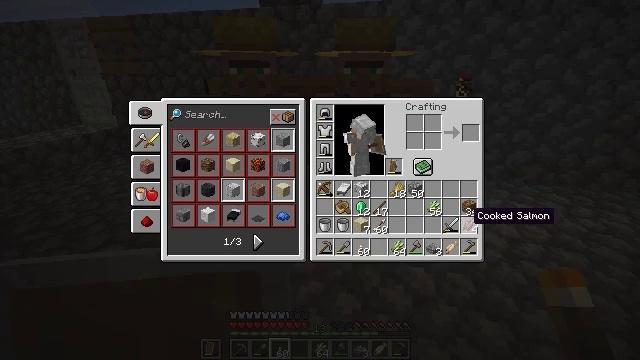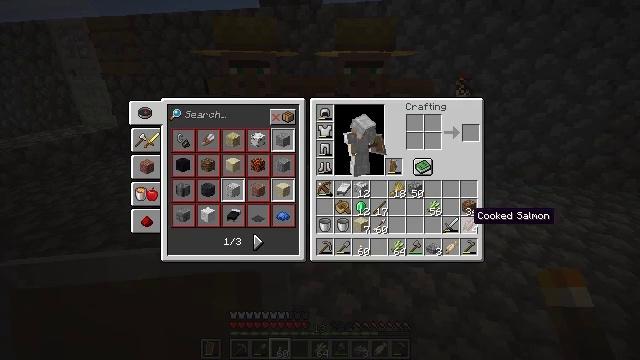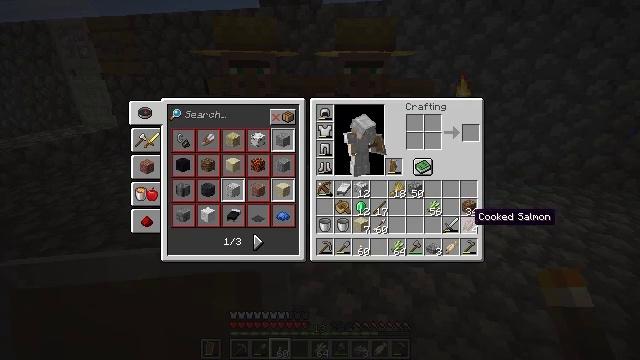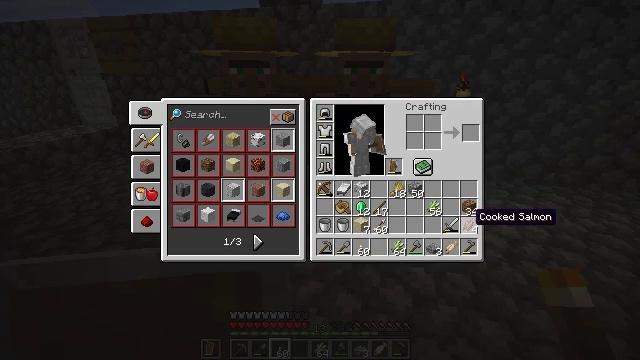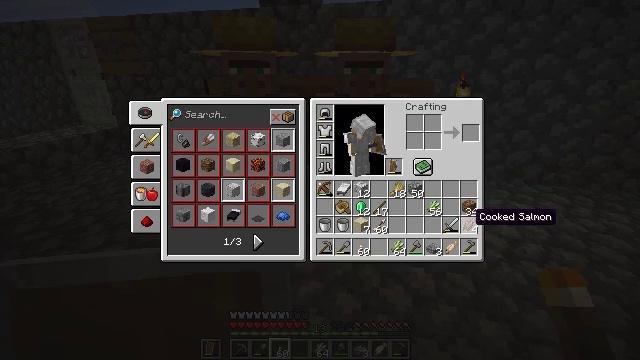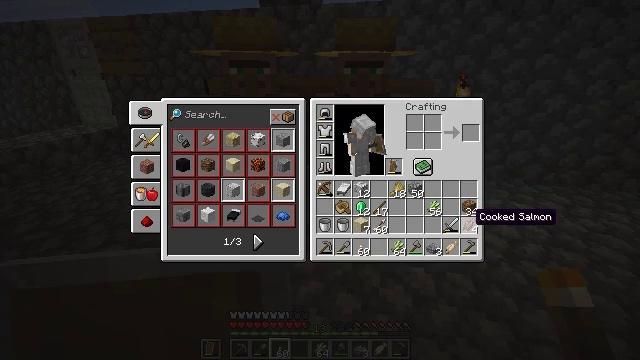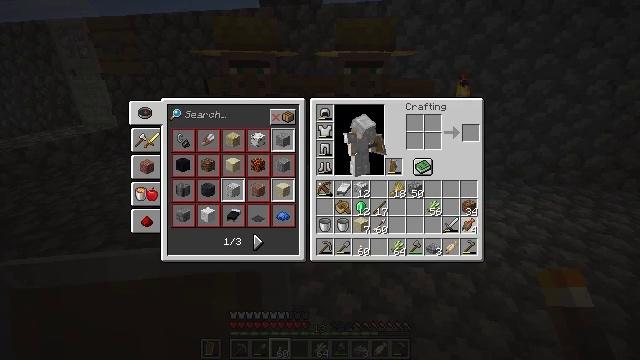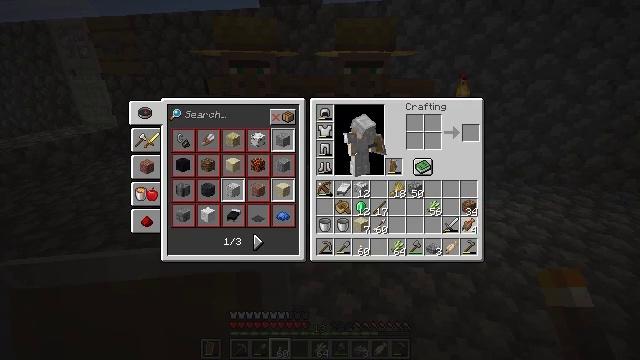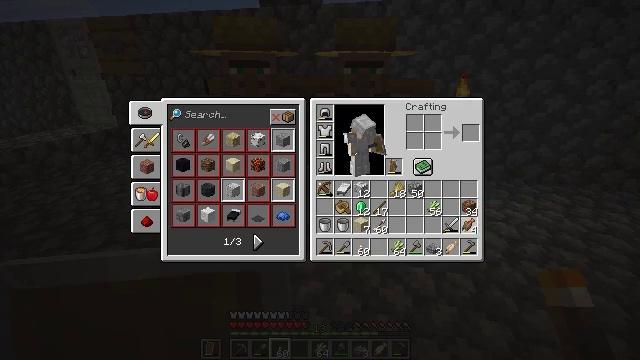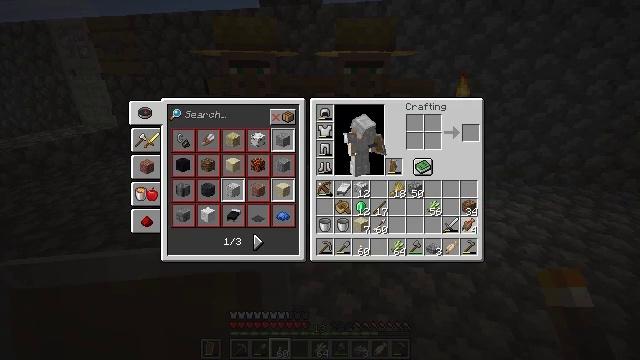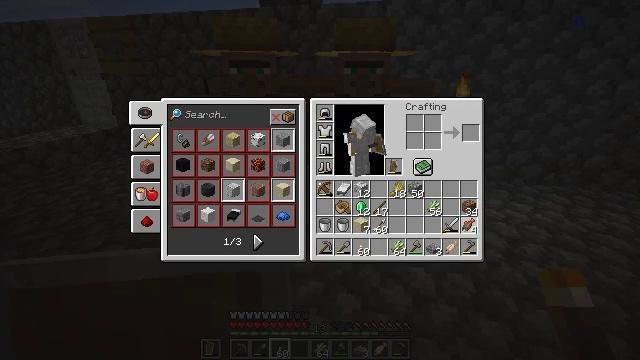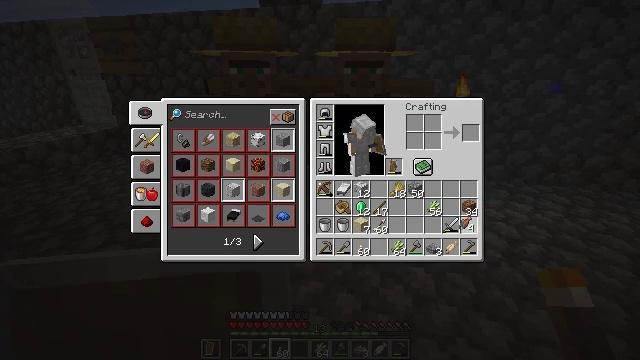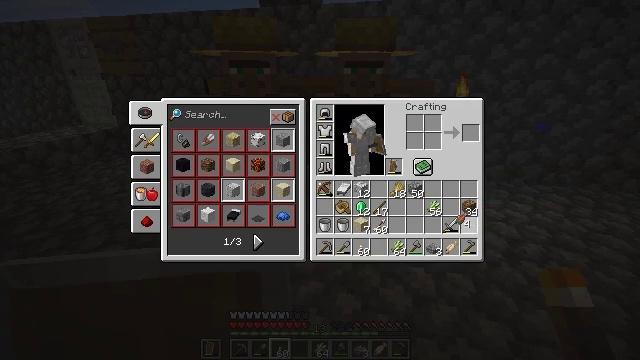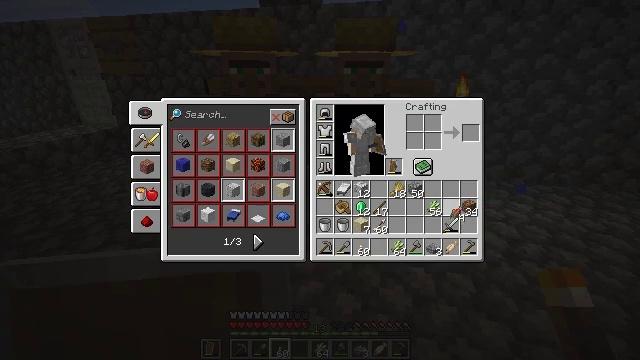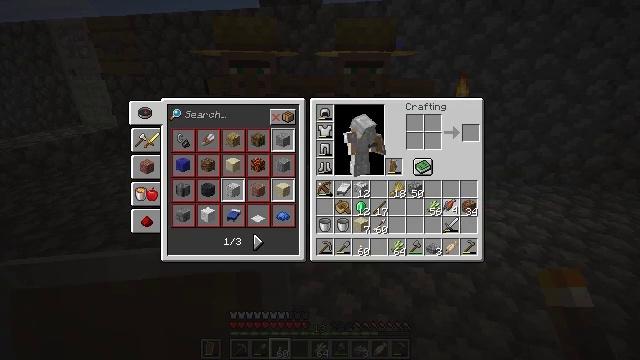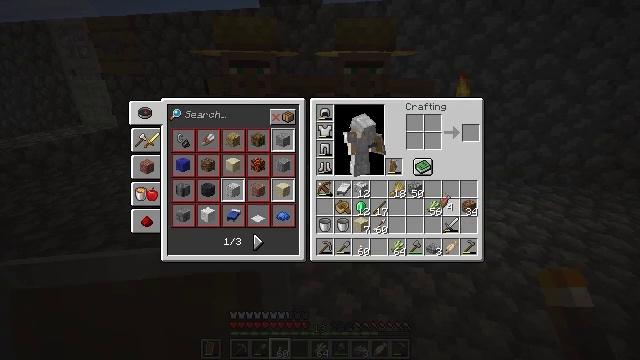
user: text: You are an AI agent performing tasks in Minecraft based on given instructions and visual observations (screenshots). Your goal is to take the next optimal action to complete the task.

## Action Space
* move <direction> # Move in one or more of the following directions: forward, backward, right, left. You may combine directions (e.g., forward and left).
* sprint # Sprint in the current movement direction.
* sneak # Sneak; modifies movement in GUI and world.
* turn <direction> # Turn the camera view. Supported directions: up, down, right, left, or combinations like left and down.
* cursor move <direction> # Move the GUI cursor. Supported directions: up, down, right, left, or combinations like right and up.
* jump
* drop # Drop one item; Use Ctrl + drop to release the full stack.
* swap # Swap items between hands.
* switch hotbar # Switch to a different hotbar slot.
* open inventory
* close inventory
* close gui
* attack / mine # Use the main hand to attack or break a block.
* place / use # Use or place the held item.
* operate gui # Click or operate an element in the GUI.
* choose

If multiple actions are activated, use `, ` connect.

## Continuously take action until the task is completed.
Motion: motion action
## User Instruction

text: Remove a cooked salmon from the inventory.
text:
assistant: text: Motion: no_op
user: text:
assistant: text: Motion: no_op
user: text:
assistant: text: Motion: no_op
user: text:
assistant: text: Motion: no_op
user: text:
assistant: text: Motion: no_op
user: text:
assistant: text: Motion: attack / mine
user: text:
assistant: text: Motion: attack / mine
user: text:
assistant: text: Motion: attack / mine
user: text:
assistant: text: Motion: no_op
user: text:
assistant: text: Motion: no_op
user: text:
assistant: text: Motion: no_op
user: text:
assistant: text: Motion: no_op
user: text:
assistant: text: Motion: no_op
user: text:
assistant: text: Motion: turn left and up
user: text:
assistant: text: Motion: no_op
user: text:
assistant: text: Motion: no_op
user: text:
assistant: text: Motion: no_op
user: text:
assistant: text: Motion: no_op
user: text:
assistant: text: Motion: no_op
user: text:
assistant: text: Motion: no_op
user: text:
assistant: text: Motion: no_op
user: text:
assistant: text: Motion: no_op
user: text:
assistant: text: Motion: no_op
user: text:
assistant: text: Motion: use / place
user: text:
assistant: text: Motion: use / place
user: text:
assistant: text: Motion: use / place
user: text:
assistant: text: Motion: no_op
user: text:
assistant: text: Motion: turn up
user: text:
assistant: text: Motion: no_op
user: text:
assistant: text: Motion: no_op